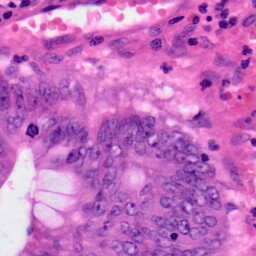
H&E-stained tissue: Colon